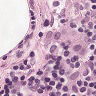
Metastatic tissue present: no